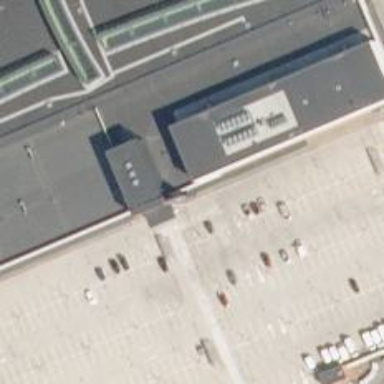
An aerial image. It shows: Car rental service.